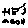
Label: hexagon